Question: I'm trying to get a form such a way that on each row the 'TextView' is on the left and the 'EditText' is on the right.
The below code works fine for one row, however,r if I have multiple rows then it doesn't draw TextView and EditText on each row but instead tries to jam everything together.
'''
<?xml version="1.0" encoding="utf-8"?>
<LinearLayout xmlns:android="http://schemas.android.com/apk/res/android"
android:layout_width="fill_parent"
android:layout_height="wrap_content"
android:orientation="horizontal"
android:padding="10dip"
android:background="#FFFFFF"
>
<TextView
android:layout_width="fill_parent"
android:layout_height="wrap_content"
android:text="Full Name"
android:textSize="20dp"
android:layout_weight="1"
android:textColor="#000000"
/>
<EditText
android:id="@+id/name"
android:gravity="center"
android:hint="John Doe"
android:layout_width="fill_parent"
android:layout_weight="1"
android:layout_height="wrap_content"
/>
<TextView
android:layout_width="fill_parent"
android:layout_height="wrap_content"
android:text="Age"
android:textSize="20dp"
android:layout_weight="1"
android:textColor="#000000"
/>
<EditText
android:id="@+id/age"
android:gravity="center"
android:hint="age"
android:layout_width="fill_parent"
android:layout_weight="1"
android:layout_height="wrap_content"
/>
</LinearLayout>
'''
This is what it looks like

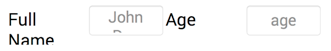
Answer: There are so many ways to achieve the 'Layout' which you been looking for. You were on track by adding 'layout_weight="1"' in Views. Here's the one which uses your 'Layout' only with little bit of 'orientation' changes.
Explaination:
'''
LinearLayout //ParentView Orientation - Vertical
LinearLayout //childView Orientation - Horizontal
TextView & EditText // Taking equal space with help of layout_weight="1"
LinearLayout //childView Orientation - Horizontal
TextView & EditText // Taking equal space with help of layout_weight="1"
'''
Layout:
'''
<LinearLayout xmlns:android="http://schemas.android.com/apk/res/android"
android:layout_width="fill_parent"
android:layout_height="wrap_content"
android:orientation="vertical"
android:padding="10dip"
android:background="#FFFFFF"
>
<LinearLayout
android:layout_width="fill_parent"
android:layout_height="wrap_content"
android:orientation="horizontal"
>
<TextView
android:layout_width="fill_parent"
android:layout_height="wrap_content"
android:text="Full Name"
android:textSize="20dp"
android:layout_weight="1"
android:textColor="#000000"
/>
<EditText
android:id="@+id/name"
android:gravity="center"
android:hint="John Doe"
android:layout_width="fill_parent"
android:layout_weight="1"
android:layout_height="wrap_content"
/>
</LinearLayout>
<LinearLayout
android:layout_width="fill_parent"
android:layout_height="wrap_content"
android:orientation="horizontal"
>
<TextView
android:layout_width="fill_parent"
android:layout_height="wrap_content"
android:text="Age"
android:textSize="20dp"
android:layout_weight="1"
android:textColor="#000000"
/>
<EditText
android:id="@+id/age"
android:gravity="center"
android:hint="age"
android:layout_width="fill_parent"
android:layout_weight="1"
android:layout_height="wrap_content"
/>
</LinearLayout>
</LinearLayout>
'''